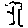
Label: tree